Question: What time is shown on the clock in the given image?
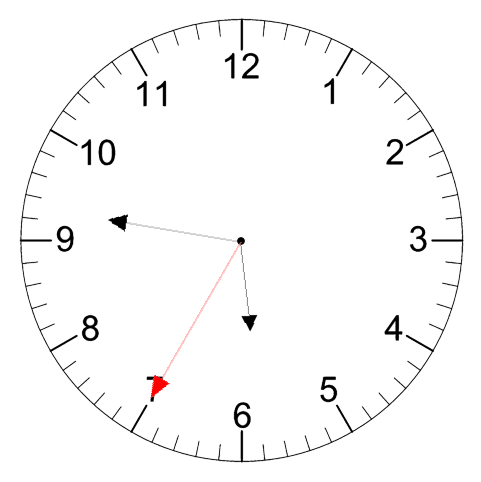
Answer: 05:46:35